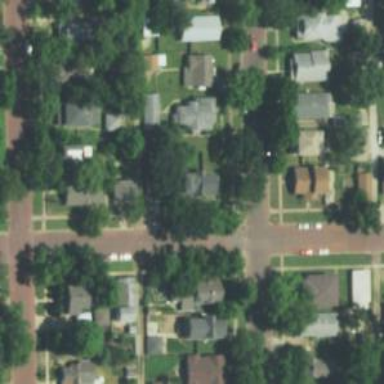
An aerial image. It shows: Residential road.